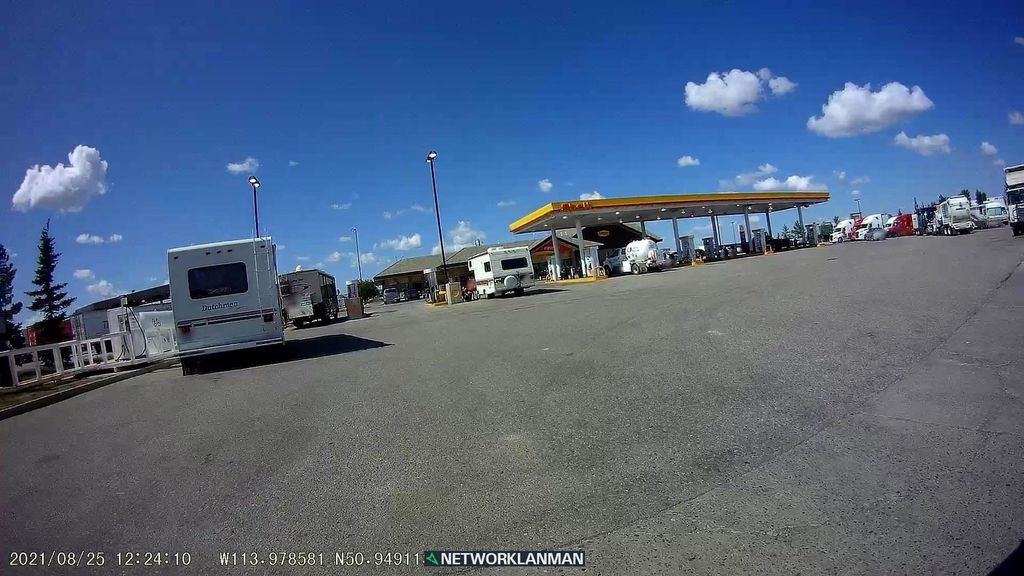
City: calgary